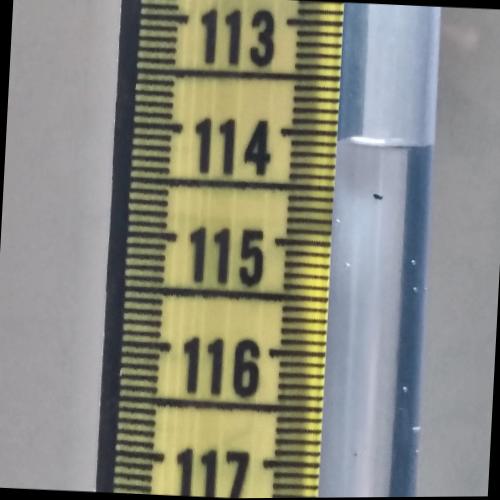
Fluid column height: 114.1 cm